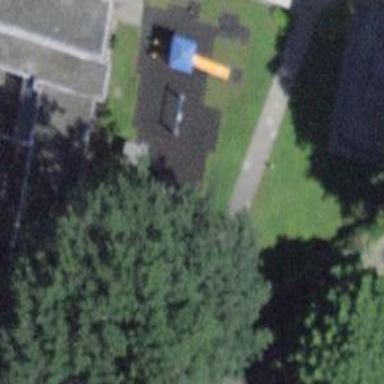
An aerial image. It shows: Playground featuring roundabout.